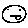
Label: smiley face